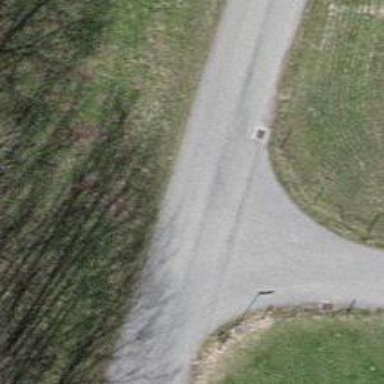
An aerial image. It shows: Unclassified road with asphalt surface.